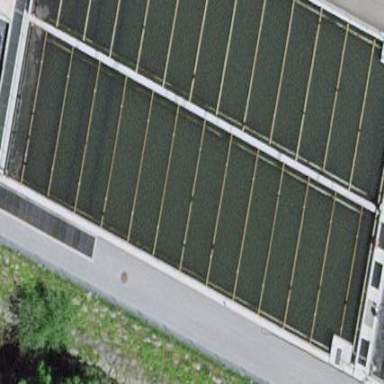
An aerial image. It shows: Sewage reservoir.